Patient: sex M, age 43
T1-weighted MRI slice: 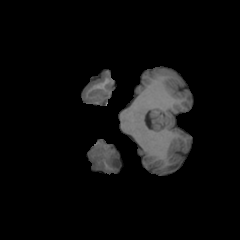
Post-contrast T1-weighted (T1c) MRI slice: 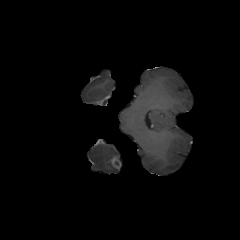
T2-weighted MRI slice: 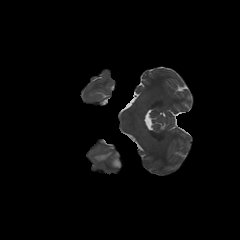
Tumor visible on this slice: yes
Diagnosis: Glioblastoma, IDH-wildtype
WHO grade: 4